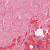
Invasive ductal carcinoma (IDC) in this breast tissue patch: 0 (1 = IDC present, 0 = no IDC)